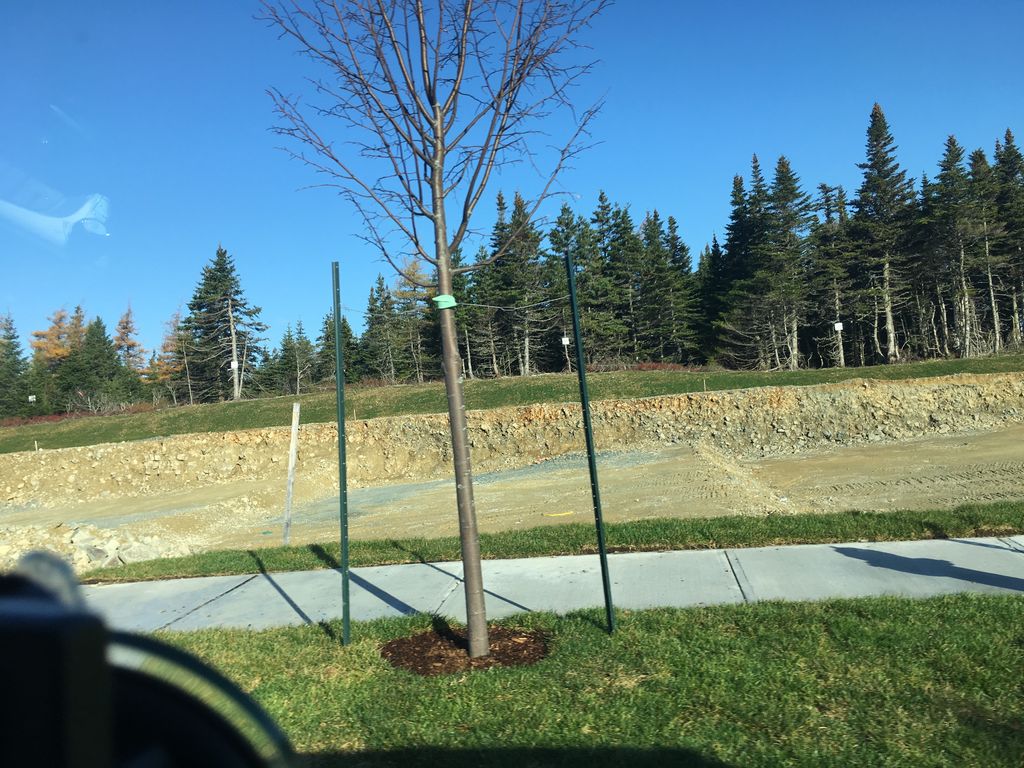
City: st_johns